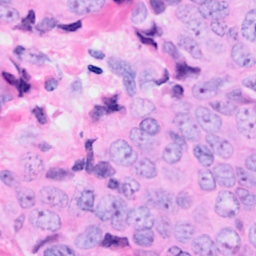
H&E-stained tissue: Breast